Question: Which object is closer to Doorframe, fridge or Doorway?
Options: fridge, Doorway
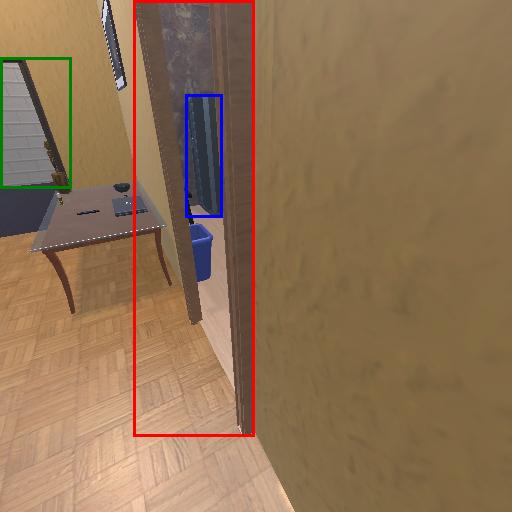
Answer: fridge